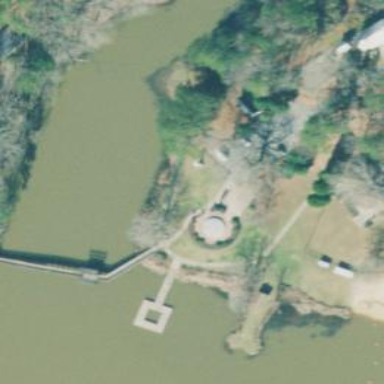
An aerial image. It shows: Historic memorial.